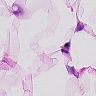
Metastatic tissue present: no